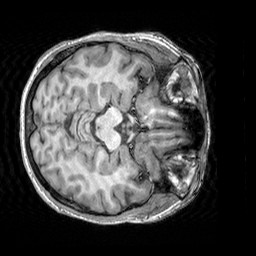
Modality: T1w
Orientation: axial
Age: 44
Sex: female
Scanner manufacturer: siemens
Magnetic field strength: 3 T
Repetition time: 2.3 s
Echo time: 0.00303 s